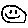
Label: smiley face